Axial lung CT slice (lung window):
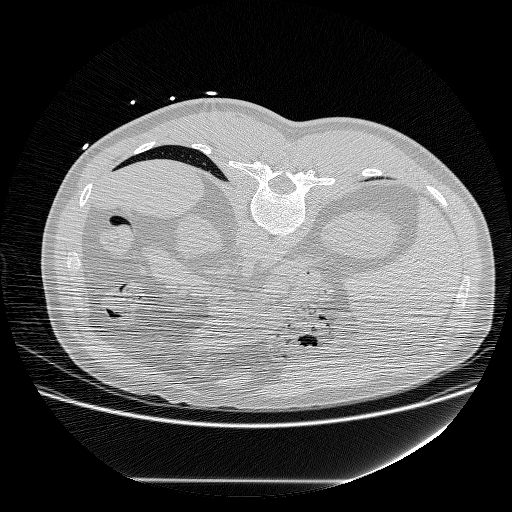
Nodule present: no